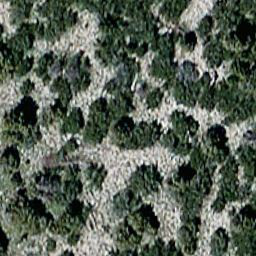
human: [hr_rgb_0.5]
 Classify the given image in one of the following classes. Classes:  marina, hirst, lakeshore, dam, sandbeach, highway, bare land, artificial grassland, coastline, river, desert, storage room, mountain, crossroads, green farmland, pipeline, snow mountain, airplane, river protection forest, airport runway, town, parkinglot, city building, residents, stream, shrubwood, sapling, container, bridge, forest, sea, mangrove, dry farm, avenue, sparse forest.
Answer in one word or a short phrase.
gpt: sparse forest